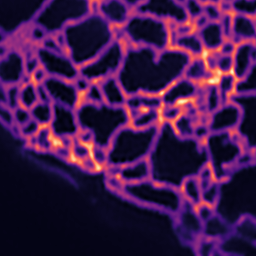
Label: Super-resolution ER image